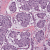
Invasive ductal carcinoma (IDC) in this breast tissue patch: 1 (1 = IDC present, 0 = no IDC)